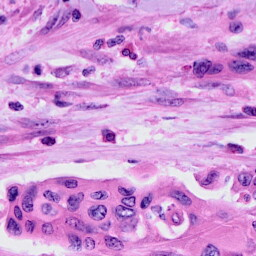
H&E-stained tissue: Cervix